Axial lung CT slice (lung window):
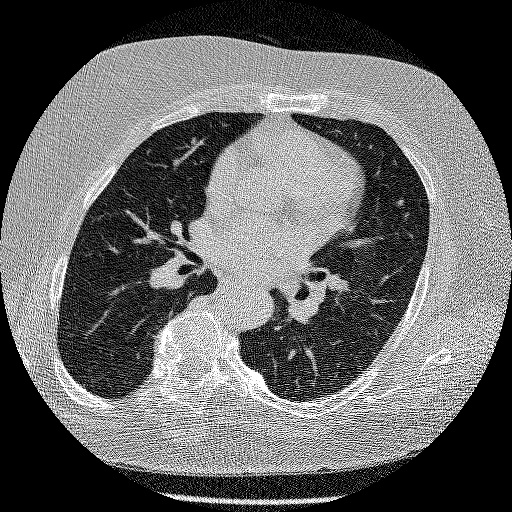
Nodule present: no